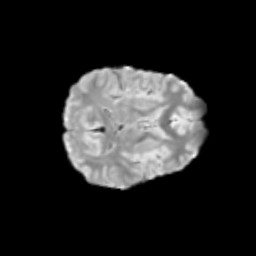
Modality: T2w
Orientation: axial
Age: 12
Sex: female
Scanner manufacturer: siemens
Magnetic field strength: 3 T
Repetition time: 3.8 s
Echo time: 0.07 s